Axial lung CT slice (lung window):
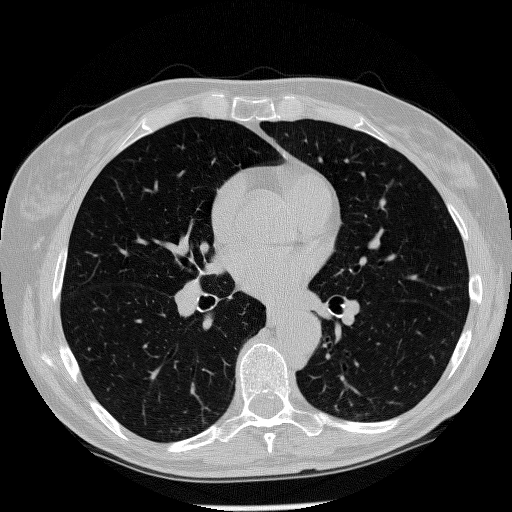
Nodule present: no